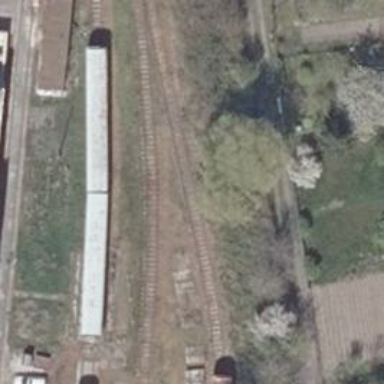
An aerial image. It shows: Railway spur service.